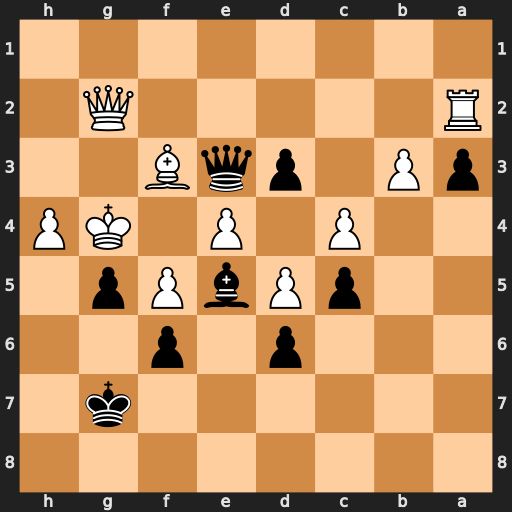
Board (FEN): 8/6k1/3p1p2/2pPbPp1/2P1P1KP/pP1pqB2/R5Q1/8
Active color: b
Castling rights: -
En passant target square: -
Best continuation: Qf4+ Kh5 Qxh4#